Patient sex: M
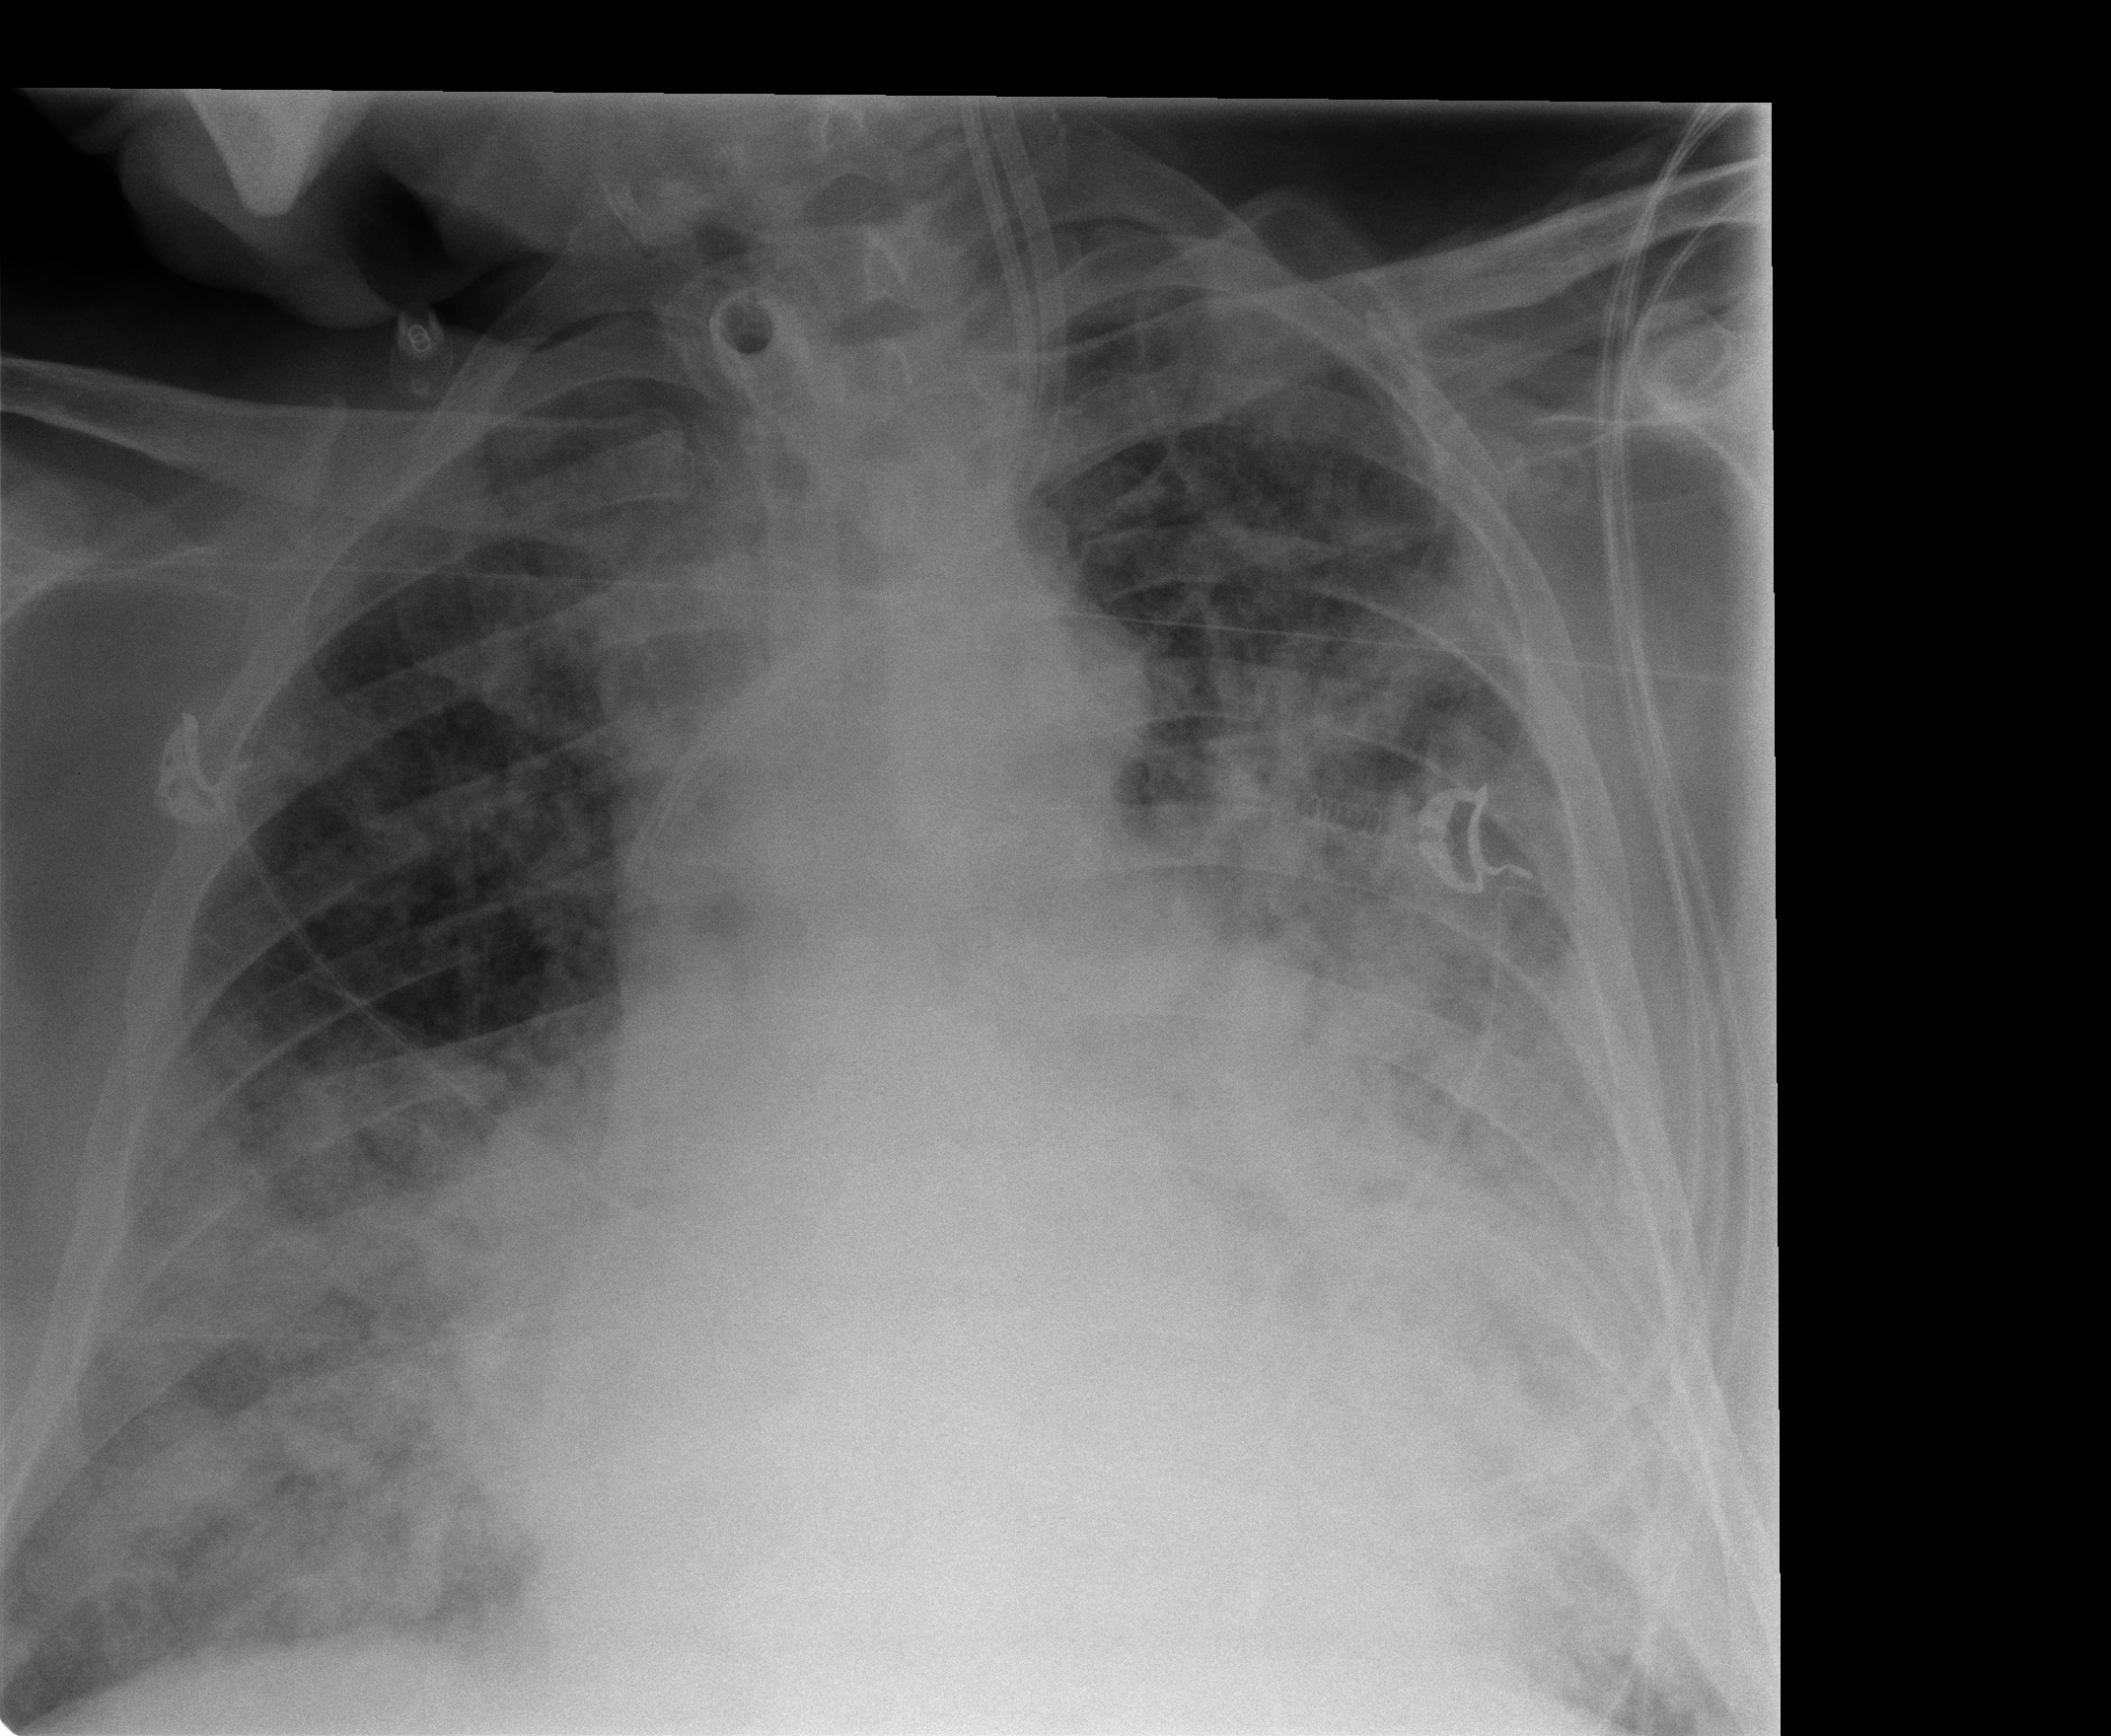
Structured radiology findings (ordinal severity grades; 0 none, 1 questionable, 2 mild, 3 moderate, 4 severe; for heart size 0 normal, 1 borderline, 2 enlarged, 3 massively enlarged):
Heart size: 1
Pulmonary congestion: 0
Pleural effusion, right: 0
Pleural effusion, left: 0
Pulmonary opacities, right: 3
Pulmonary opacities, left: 3
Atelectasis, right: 0
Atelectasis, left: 1